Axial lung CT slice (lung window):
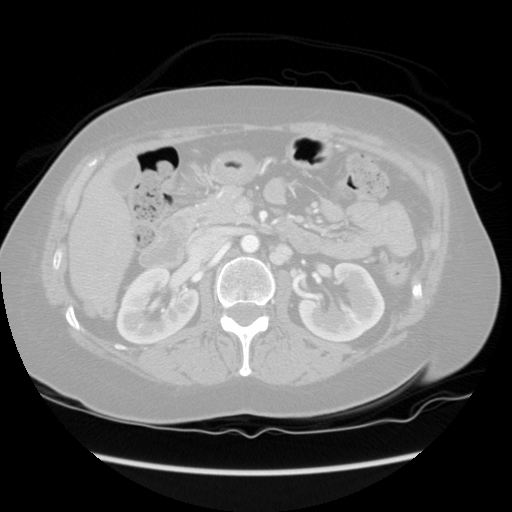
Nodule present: no